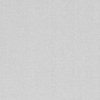
Label: dusty